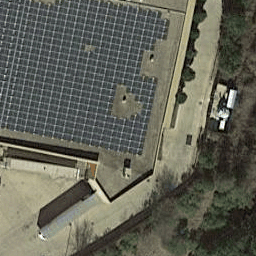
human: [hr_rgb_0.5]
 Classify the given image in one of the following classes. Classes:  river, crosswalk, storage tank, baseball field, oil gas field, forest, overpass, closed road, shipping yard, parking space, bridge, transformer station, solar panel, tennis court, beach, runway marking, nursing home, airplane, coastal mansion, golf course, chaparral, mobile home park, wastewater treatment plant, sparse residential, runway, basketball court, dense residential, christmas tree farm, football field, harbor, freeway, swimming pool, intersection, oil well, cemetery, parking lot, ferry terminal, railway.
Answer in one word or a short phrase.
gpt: solar panel